Question: What is the value of this measurement?
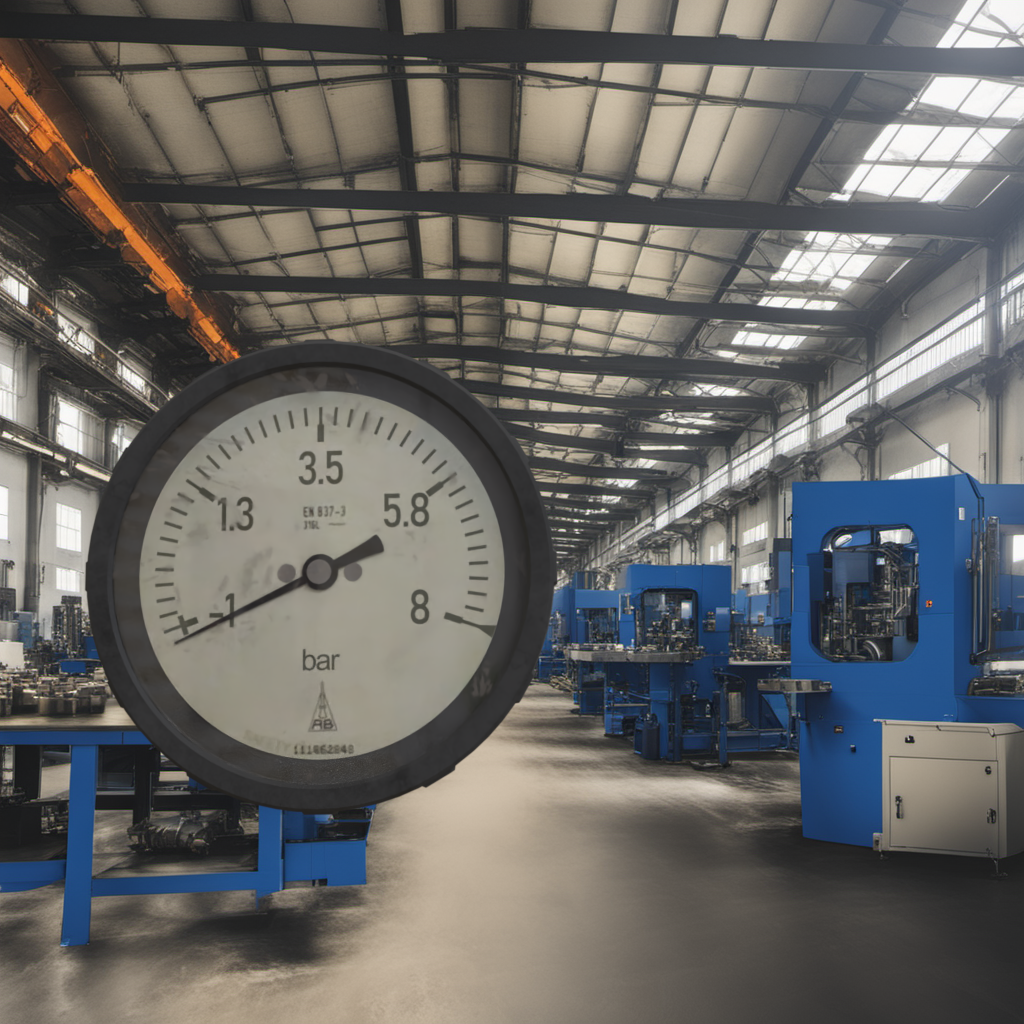
Answer: The result is -1.12
Question: What is the range of the measurement shown in the image?
Answer: The range is from -1 to 8
Question: What is the minimum and maximum value of this measurement?
Answer: The minimum value is -1 and the maximum value is 8